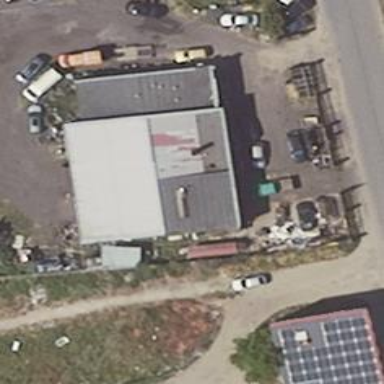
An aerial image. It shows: Car repair shop.